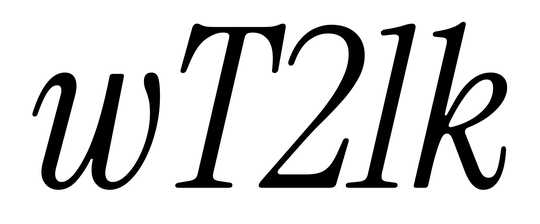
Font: InstrumentSerif-Italic